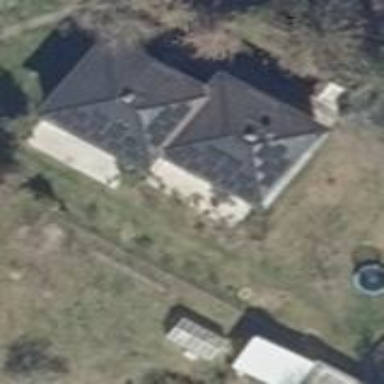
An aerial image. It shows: Residential building with hipped roof.